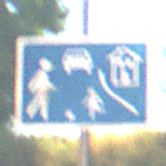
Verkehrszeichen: BeginnVerkehrsberuhigterBereich
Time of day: MorningAfternoon
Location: Outdoor (Nature)
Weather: Clear
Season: Summer
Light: Natural